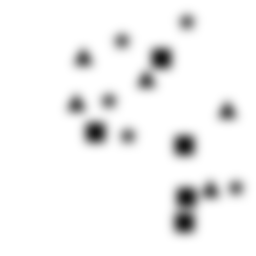
Squares: 5
Triangles: 5
Stars: 5
Total shapes: 15